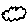
Label: cloud